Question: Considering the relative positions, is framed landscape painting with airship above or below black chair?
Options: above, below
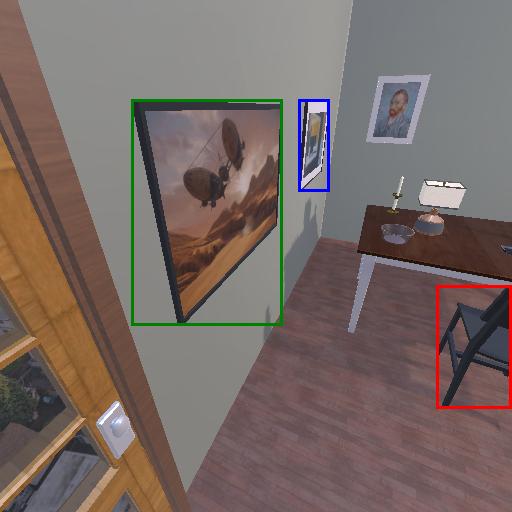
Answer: above